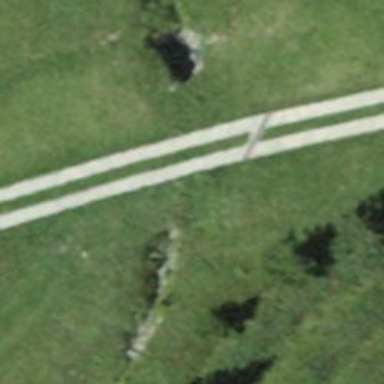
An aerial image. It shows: Culvert tunnel.